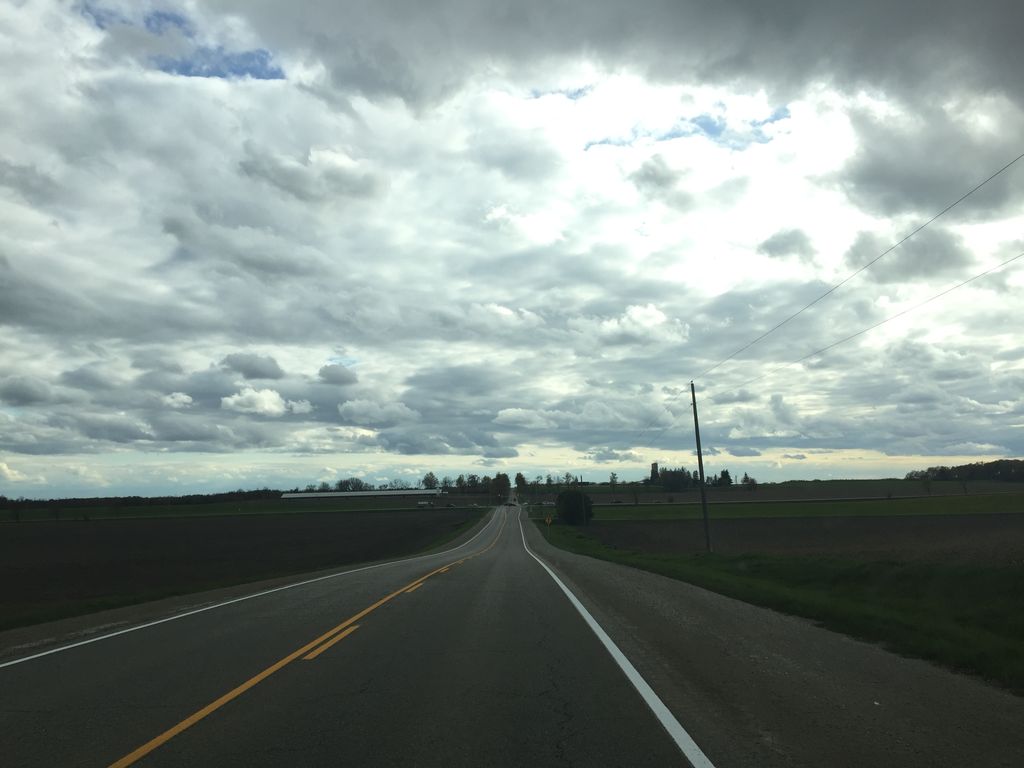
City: kitchener-waterloo